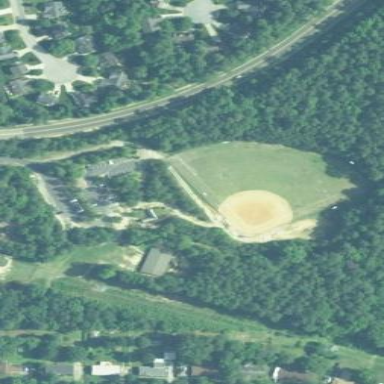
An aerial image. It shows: Baseball pitch for leisure and sports activities.